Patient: sex M, age 44
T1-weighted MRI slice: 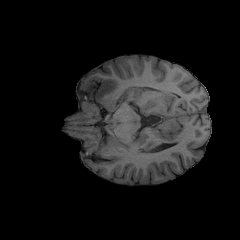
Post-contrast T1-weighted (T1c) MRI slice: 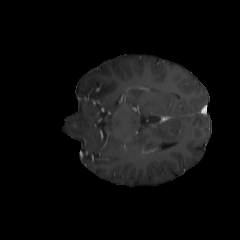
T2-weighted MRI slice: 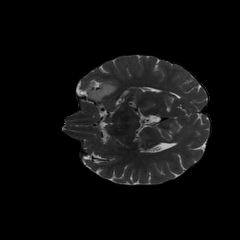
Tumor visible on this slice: yes
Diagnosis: Astrocytoma, IDH-mutant
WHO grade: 2